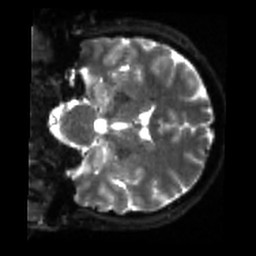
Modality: sbref
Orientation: coronal
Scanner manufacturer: siemens
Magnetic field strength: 3 T
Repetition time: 4 s
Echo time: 0.0594 s